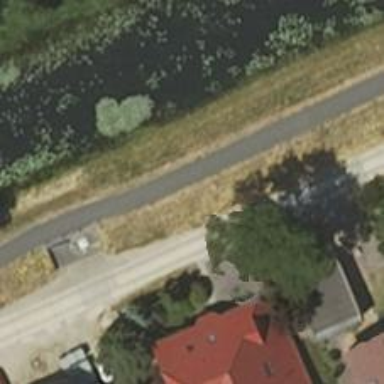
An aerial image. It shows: Residential road paved with concrete.